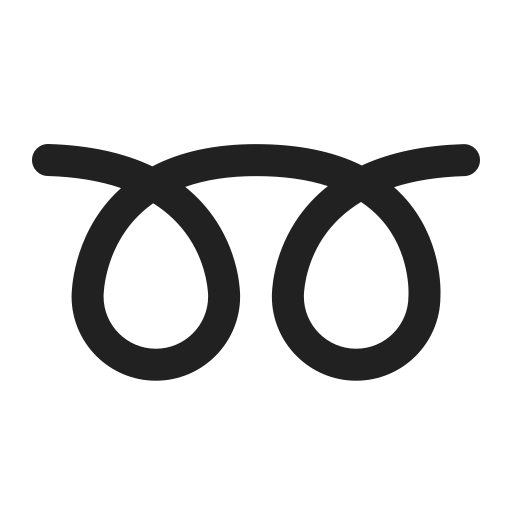
double curly loop high contrast